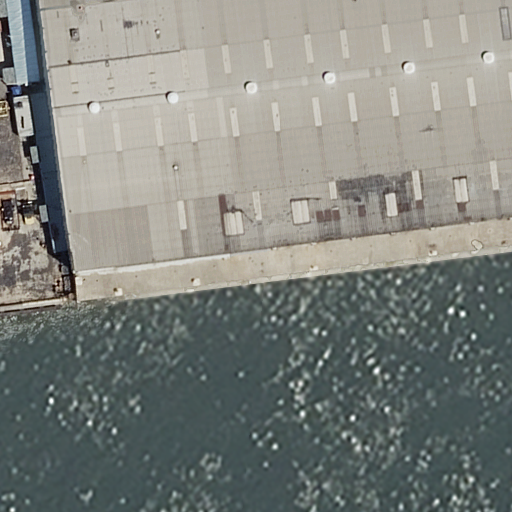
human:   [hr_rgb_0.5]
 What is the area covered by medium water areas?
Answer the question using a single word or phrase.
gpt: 0m2

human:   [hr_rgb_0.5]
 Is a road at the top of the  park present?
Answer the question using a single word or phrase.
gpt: no

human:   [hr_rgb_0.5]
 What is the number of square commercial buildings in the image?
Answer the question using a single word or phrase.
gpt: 0

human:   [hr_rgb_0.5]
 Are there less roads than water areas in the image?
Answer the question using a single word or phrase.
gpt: no

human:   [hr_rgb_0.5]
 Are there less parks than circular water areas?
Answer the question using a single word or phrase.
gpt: no

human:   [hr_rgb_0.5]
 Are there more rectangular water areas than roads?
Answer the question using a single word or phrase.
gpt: no

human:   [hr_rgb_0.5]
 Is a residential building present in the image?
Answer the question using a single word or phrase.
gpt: no

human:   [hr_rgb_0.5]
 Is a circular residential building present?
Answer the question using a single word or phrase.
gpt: no

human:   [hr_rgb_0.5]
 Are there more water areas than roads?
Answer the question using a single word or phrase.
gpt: no

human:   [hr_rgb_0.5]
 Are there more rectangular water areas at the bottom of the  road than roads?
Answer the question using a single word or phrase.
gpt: no

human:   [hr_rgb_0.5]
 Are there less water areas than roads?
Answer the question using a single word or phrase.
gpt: no

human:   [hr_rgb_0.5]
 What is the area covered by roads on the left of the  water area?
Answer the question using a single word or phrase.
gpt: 0m2

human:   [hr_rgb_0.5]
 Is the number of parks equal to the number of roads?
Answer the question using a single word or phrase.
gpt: yes

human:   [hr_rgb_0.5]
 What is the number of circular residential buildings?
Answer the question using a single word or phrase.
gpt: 0

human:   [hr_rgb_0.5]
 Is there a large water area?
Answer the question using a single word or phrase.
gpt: yes

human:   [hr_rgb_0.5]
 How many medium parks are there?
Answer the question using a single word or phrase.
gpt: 0

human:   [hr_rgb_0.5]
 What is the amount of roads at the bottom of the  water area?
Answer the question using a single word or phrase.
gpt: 0

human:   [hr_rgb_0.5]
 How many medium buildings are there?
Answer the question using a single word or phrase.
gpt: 0

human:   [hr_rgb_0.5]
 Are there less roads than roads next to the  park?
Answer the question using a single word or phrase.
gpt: no

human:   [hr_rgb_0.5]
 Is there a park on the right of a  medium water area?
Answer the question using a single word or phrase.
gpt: no

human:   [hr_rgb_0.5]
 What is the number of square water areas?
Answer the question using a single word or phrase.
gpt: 0

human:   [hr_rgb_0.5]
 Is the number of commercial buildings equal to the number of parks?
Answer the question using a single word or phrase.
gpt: no

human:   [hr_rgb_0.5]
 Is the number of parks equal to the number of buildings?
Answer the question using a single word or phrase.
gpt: no

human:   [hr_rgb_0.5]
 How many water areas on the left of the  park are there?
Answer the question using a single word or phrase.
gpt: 1

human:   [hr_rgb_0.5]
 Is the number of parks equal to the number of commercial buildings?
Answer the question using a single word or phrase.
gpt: no

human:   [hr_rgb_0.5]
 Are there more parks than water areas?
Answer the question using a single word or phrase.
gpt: no

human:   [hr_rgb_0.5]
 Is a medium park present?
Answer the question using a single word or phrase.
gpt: no

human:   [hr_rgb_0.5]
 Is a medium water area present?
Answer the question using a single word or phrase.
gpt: no

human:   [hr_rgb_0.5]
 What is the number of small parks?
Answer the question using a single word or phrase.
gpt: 0

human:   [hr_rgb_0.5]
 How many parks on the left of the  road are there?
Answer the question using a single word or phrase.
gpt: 0

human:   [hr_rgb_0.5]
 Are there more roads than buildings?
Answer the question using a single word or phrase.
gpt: yes

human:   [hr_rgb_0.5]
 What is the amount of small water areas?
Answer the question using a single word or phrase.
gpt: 0

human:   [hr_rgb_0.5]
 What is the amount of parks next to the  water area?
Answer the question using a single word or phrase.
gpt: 1

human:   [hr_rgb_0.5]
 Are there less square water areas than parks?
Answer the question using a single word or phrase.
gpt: yes

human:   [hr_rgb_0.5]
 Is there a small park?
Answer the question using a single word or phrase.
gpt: no

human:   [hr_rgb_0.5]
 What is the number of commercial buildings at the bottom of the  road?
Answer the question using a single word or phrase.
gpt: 0